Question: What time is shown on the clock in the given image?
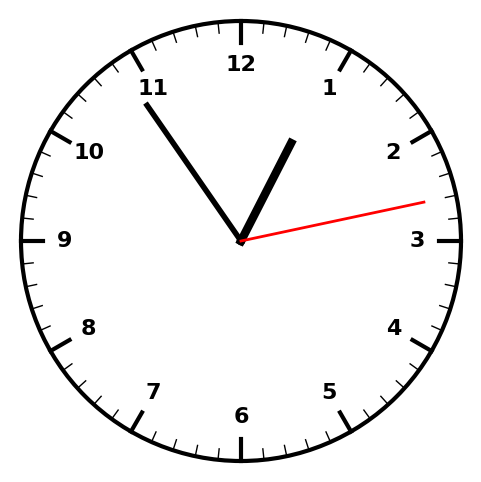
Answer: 12:54:13